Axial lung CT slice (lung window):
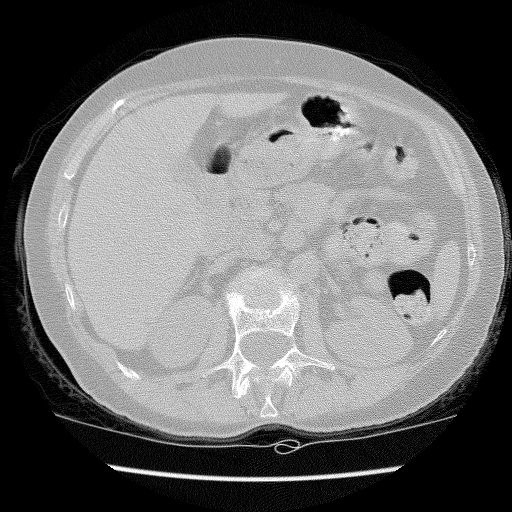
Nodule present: no